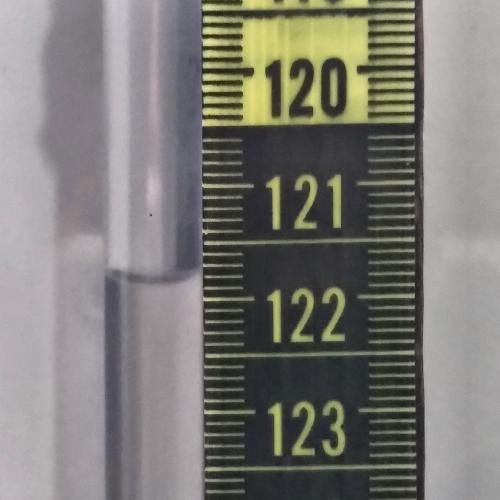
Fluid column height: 121.8 cm